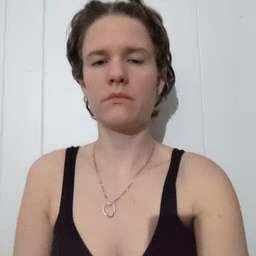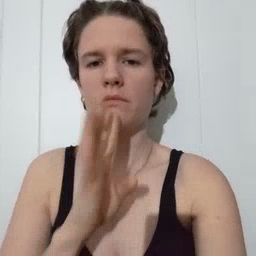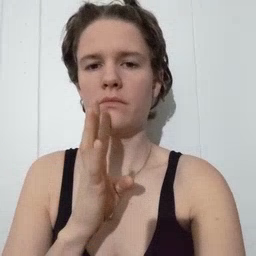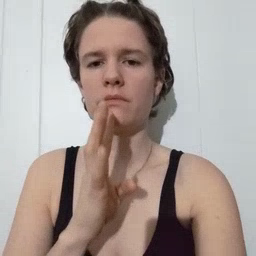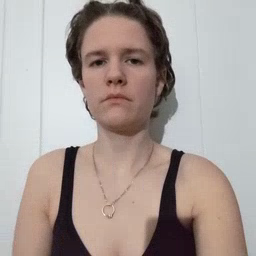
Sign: talk